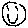
Label: smiley face